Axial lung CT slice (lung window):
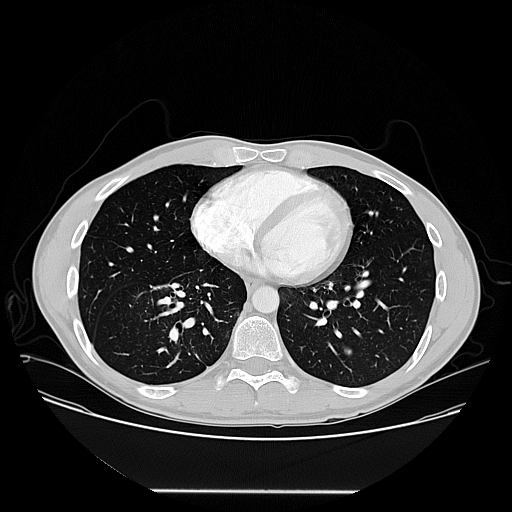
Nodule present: yes
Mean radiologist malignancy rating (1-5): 3